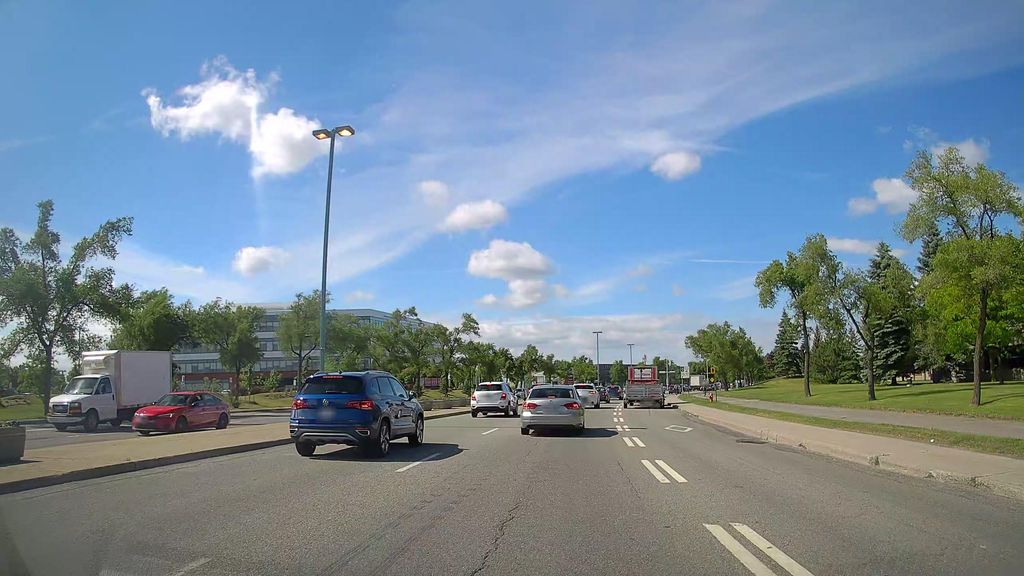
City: montreal